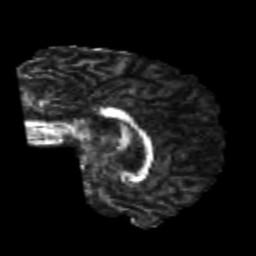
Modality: FA
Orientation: sagittal
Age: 23
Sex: male
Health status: healthy
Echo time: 0.074 s